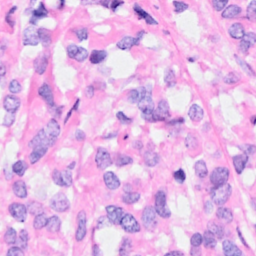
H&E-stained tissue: Breast